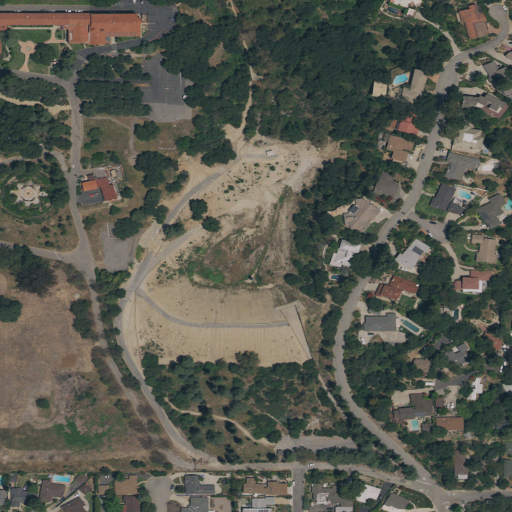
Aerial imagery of depression(s) in California named Bailey Debris Basin containing open development, low intensity development, shrub, grassland, mixed forest, medium intensity development, and evergreen forest